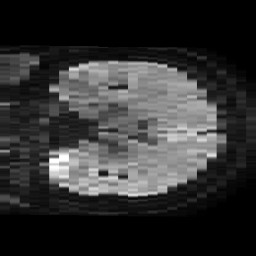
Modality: TRACE
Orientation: coronal
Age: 38
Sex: female
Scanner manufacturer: philips
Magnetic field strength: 3 T
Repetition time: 4.114 s
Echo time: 0.06134 s